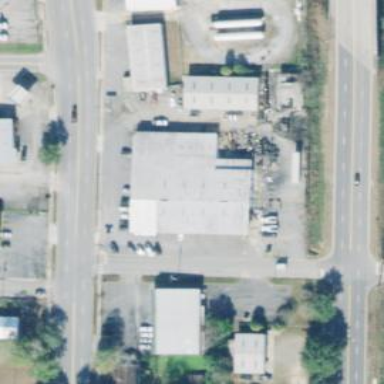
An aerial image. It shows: Building that houses tire shop.